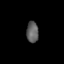
Tissue: prostate
Cell type: Epithelial cells
Senescence score: 0.6973
Nuclear area (px): 249
Mean DAPI intensity: 94.382